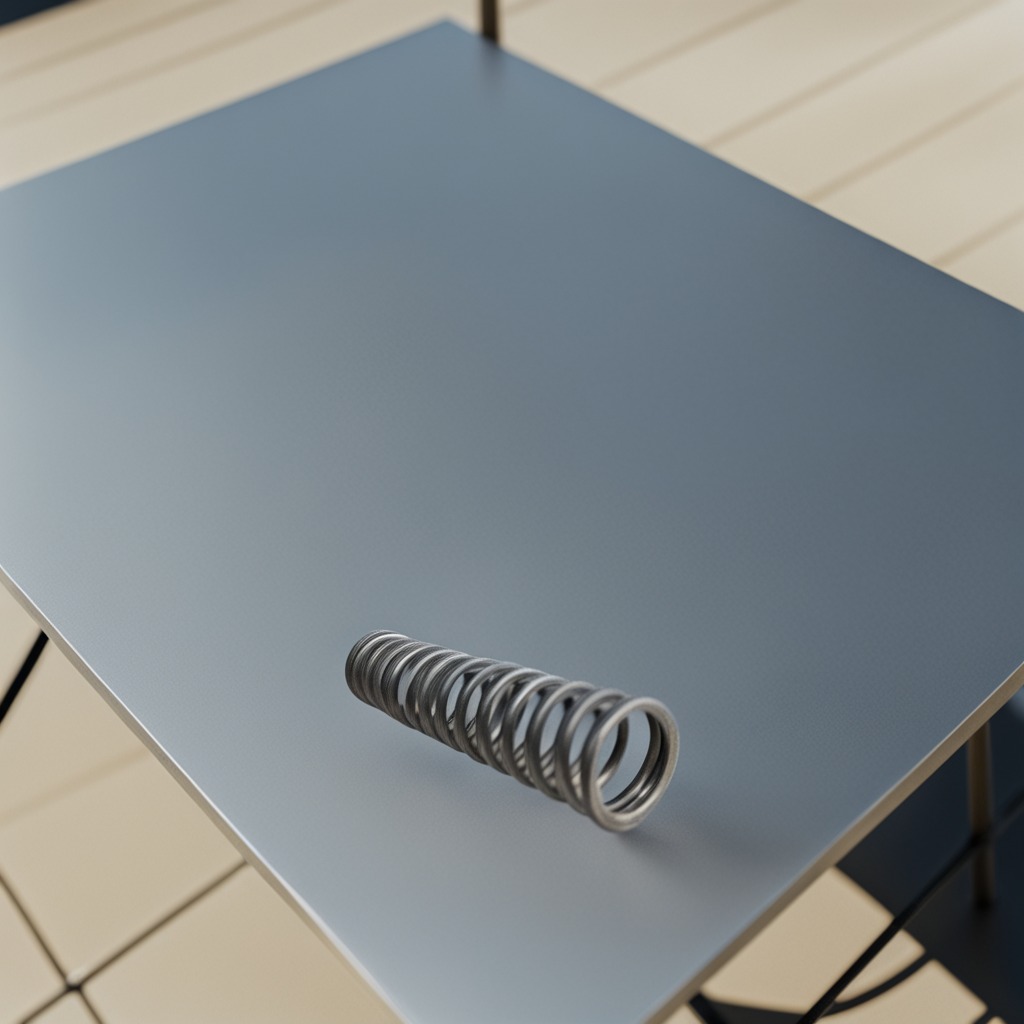
A coiled metal spring lies on the textured surface.